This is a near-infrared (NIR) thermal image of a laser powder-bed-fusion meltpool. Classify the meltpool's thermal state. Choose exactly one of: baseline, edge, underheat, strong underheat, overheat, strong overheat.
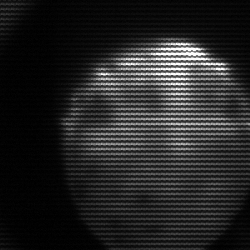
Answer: edge